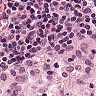
Metastatic tissue present: no